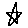
Label: star